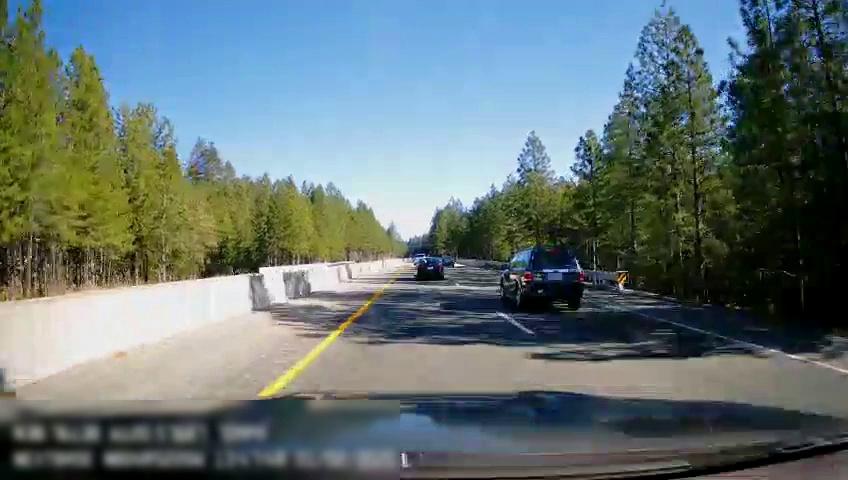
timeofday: Day
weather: Sunny
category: Drivable Space
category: Vehicles | SUV
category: Vehicles | Car
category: Lanes | Current Lane
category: Lanes | Current Lane
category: Lanes | Alternate Lane
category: Traffic | Signs